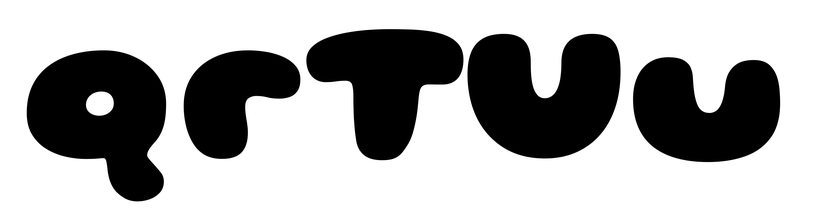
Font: Gluten_Black